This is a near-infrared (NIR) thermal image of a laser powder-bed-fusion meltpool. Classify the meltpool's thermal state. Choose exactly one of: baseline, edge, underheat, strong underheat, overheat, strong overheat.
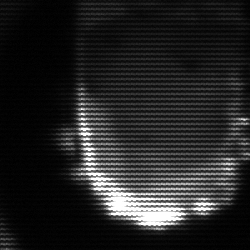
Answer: baseline